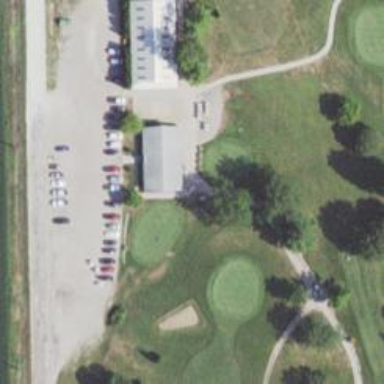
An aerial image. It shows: Designated parking area with concrete surface for golf carts.